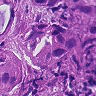
Metastatic tissue present: yes